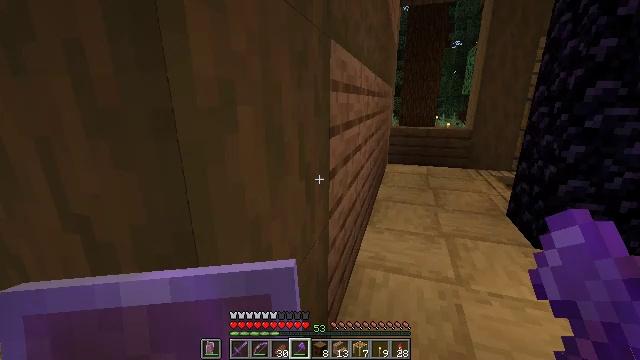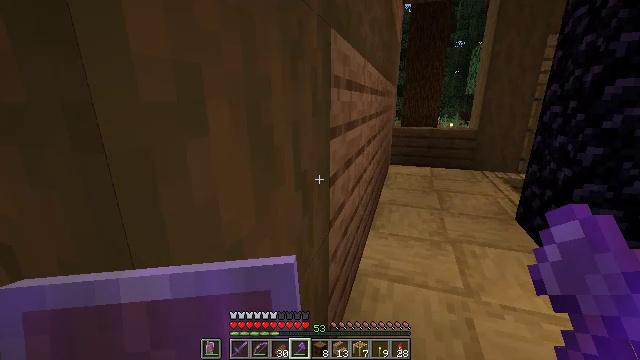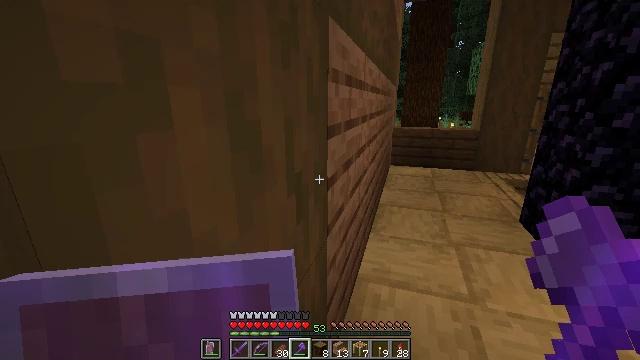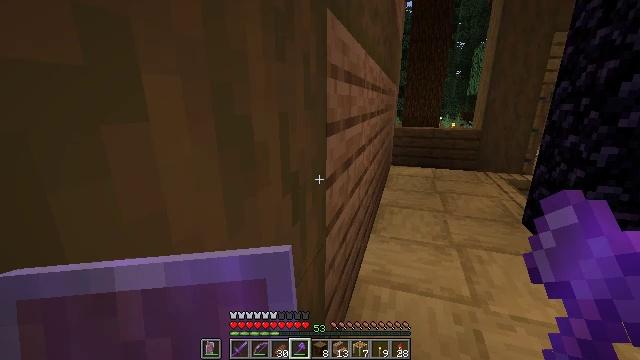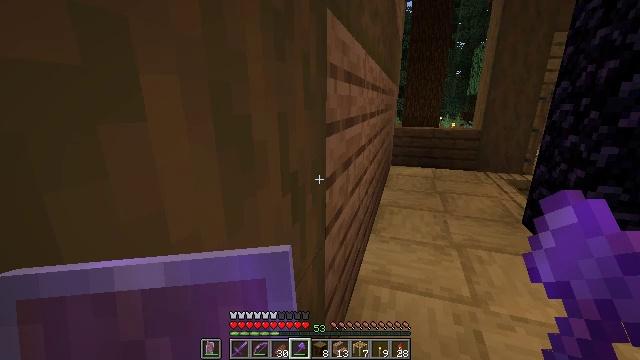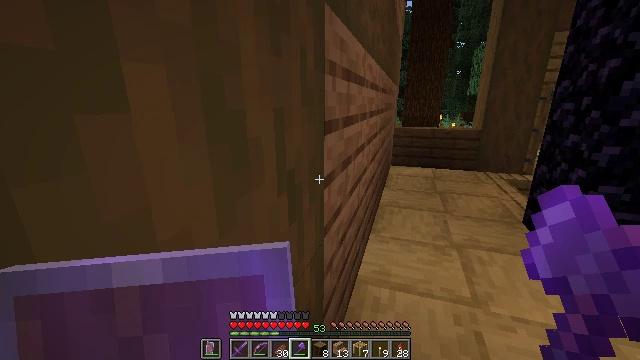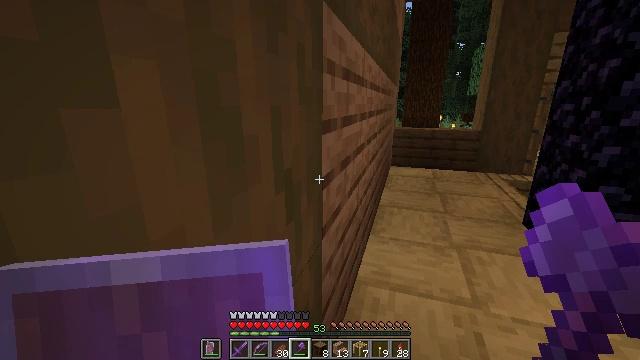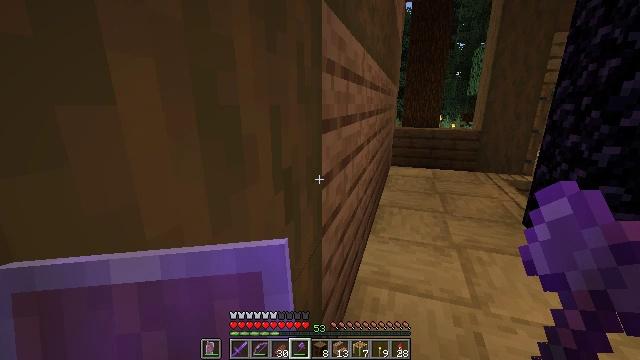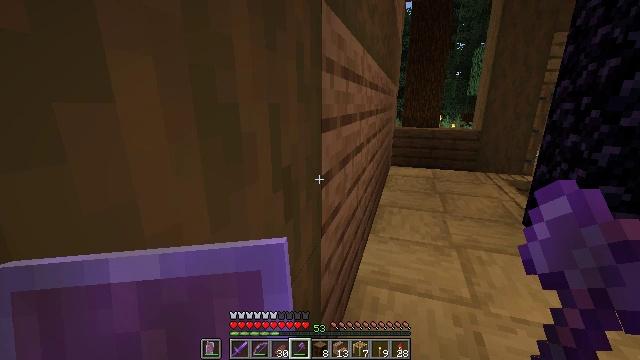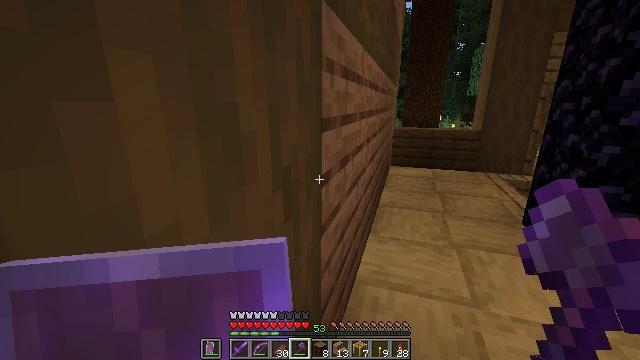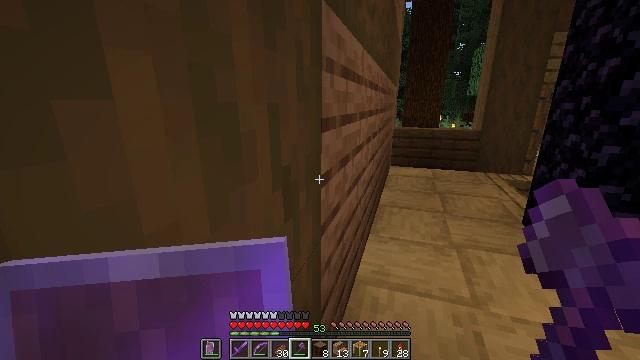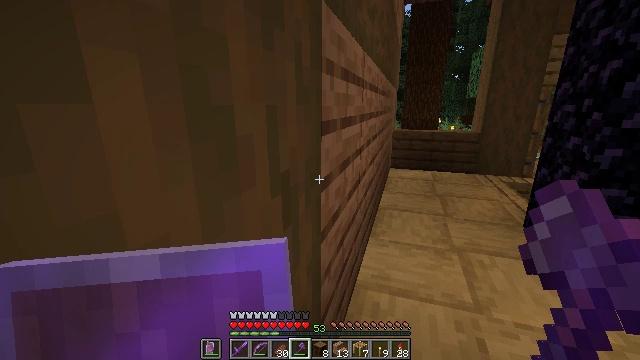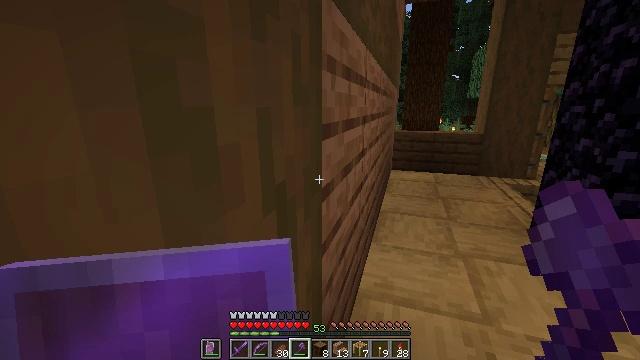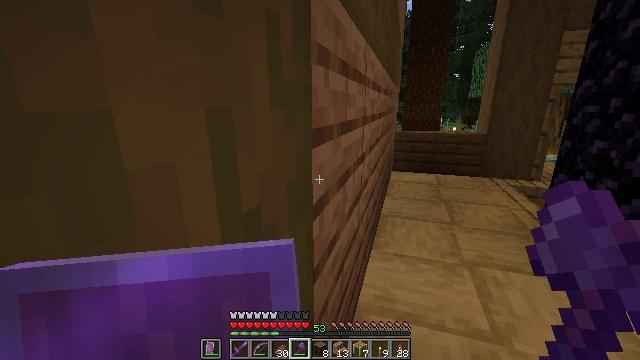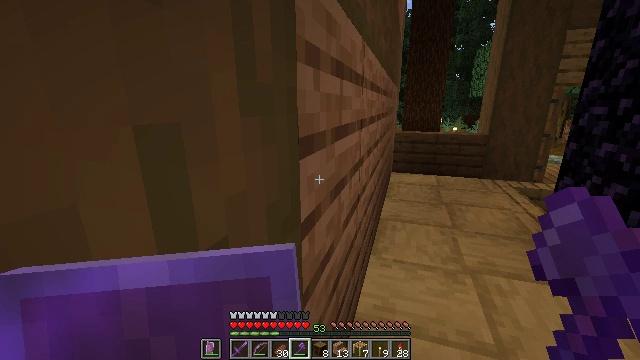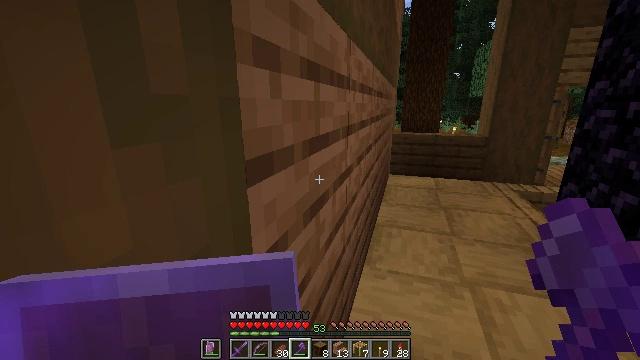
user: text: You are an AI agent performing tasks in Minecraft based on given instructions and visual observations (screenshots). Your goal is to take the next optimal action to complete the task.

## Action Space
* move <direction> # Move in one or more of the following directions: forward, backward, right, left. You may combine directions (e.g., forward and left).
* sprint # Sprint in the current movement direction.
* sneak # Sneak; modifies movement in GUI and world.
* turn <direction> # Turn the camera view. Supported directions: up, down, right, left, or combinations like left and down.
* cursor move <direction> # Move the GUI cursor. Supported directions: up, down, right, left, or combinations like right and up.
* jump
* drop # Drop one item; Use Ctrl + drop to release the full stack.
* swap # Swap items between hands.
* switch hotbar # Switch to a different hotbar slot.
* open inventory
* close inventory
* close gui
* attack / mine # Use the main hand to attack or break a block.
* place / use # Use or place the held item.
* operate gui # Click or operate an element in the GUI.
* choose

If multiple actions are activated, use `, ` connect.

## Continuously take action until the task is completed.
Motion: motion action
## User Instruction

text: Mine the jungle stairs from a structure.
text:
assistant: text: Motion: no_op
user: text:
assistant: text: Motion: no_op
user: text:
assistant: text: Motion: no_op
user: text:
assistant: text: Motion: no_op
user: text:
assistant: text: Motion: no_op
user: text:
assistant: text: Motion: no_op
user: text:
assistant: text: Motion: no_op
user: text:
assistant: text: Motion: no_op
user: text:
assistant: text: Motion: no_op
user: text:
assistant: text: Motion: no_op
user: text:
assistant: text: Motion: move forward
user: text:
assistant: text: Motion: move forward
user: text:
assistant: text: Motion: move forward
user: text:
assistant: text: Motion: move forward and move right
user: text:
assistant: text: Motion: move forward and move right
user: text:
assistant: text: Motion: move right
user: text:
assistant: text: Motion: move right
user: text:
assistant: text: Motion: no_op
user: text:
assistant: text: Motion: no_op
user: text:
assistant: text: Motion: turn left
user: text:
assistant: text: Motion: turn left and up
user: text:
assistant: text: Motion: turn left and up
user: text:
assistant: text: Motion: turn left
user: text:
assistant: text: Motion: turn left
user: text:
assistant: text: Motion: turn left
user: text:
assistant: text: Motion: turn left
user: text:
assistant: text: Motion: no_op
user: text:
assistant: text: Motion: no_op
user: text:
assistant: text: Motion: no_op
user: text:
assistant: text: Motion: attack / mine